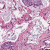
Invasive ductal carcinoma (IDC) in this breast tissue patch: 1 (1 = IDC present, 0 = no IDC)